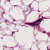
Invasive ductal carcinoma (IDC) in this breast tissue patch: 0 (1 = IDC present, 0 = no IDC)